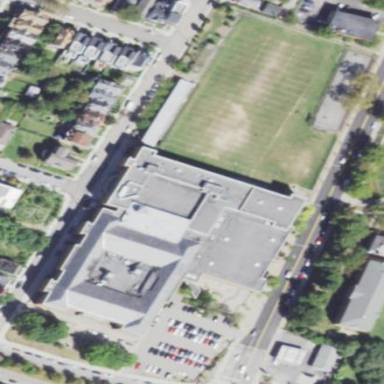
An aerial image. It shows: School.